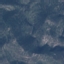
Land use / land cover class: HerbaceousVegetation